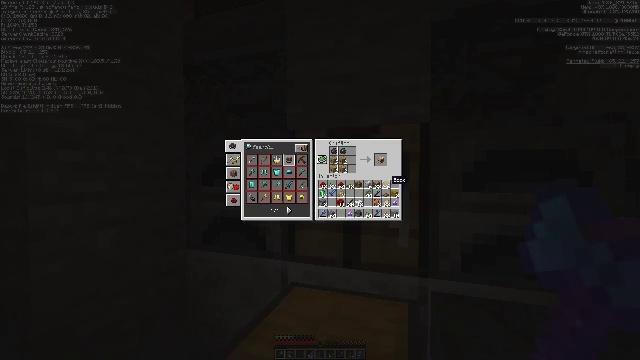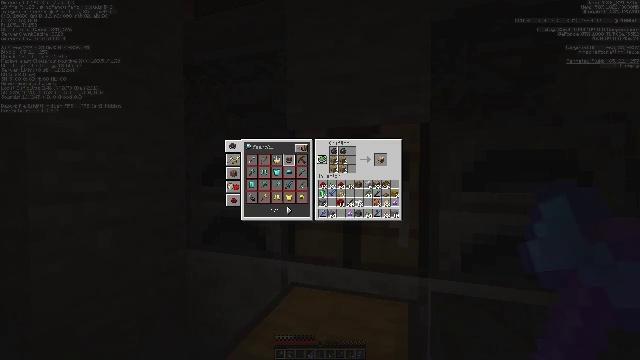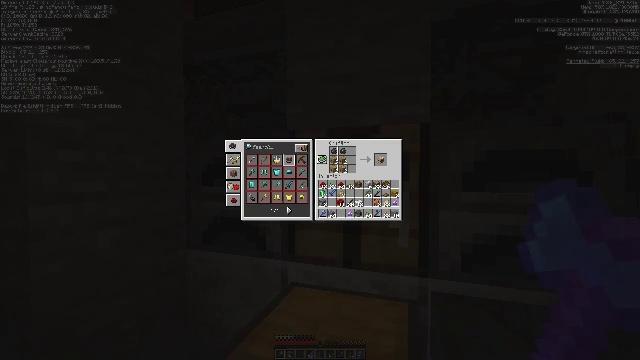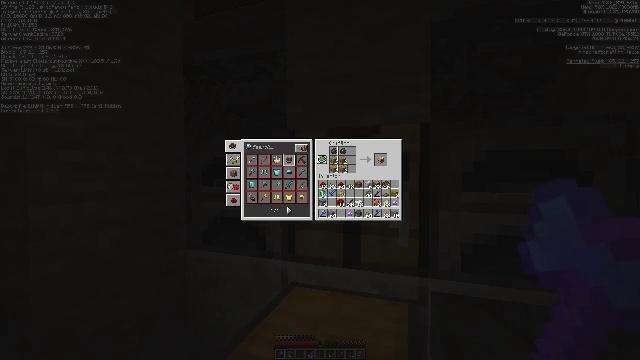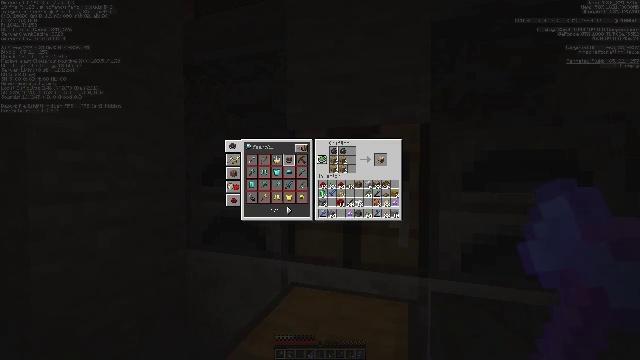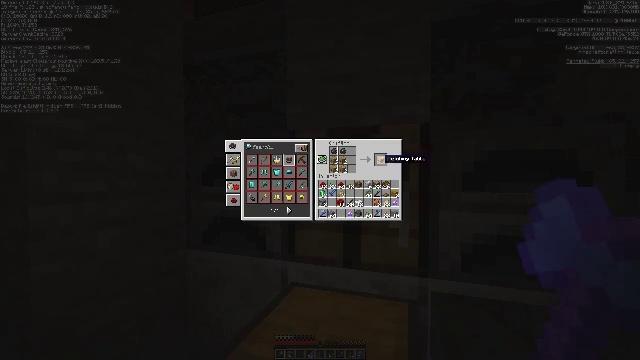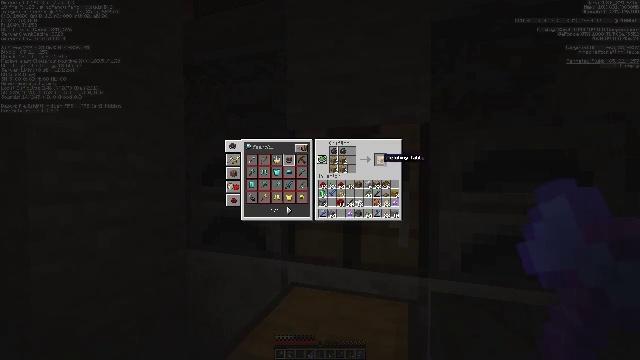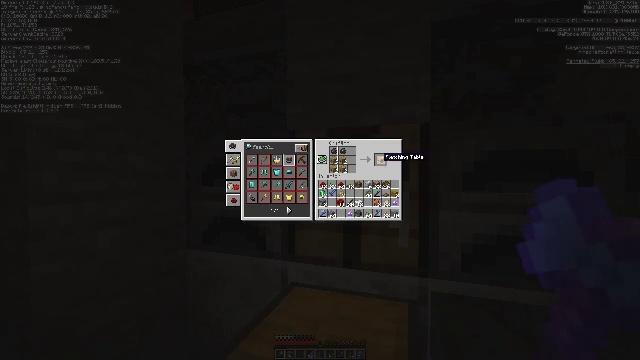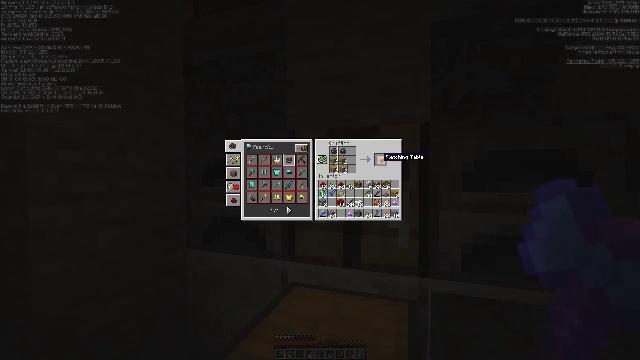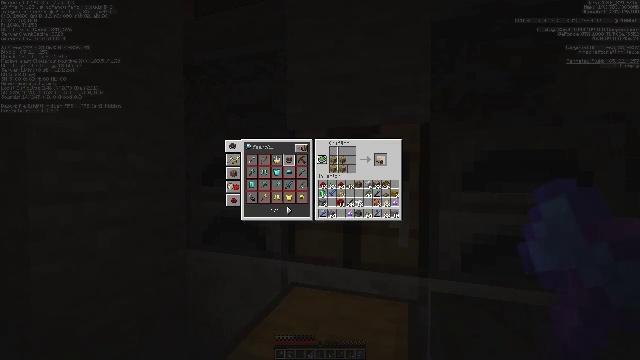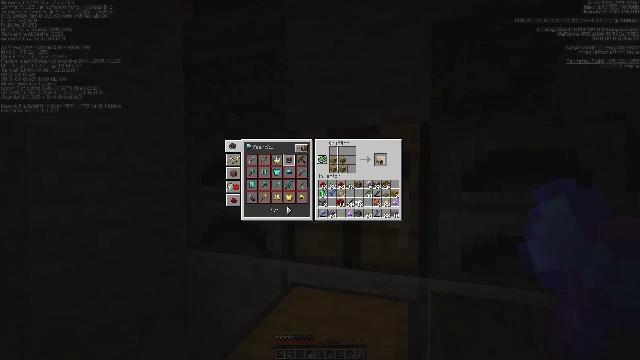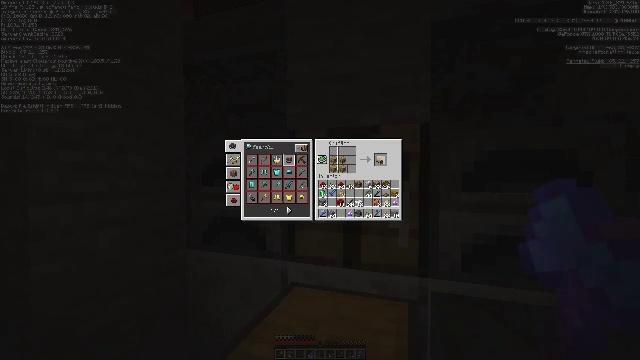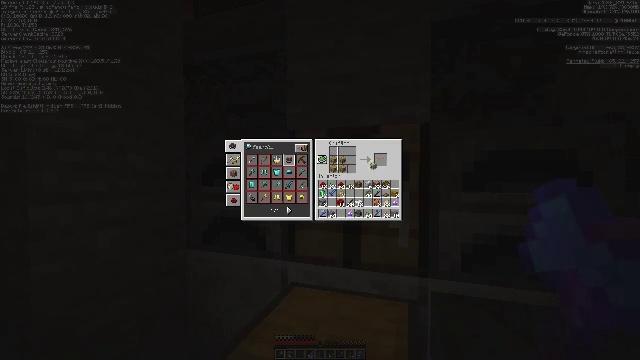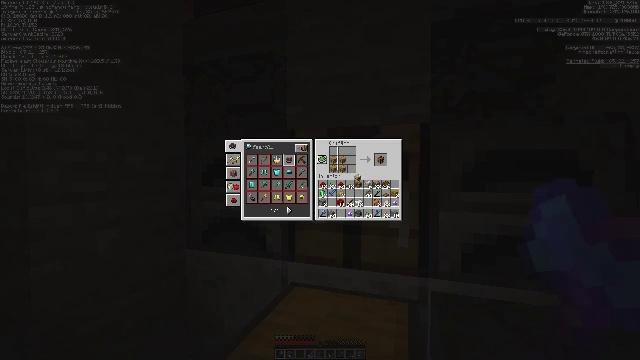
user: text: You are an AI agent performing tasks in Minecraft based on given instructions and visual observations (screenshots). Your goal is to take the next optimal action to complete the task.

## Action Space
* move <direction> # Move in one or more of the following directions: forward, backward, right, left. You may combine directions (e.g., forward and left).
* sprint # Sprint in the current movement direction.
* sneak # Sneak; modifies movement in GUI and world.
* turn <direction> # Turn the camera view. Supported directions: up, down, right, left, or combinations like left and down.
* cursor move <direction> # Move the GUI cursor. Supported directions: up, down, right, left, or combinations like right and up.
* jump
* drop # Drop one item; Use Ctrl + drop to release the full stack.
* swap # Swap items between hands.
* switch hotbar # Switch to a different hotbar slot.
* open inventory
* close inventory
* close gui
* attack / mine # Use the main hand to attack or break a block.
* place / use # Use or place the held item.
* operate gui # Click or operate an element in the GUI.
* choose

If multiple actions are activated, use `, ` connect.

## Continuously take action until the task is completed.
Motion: motion action
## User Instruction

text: Prepare the materials and craft a fletching table.
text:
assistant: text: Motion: turn up
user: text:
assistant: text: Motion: turn up
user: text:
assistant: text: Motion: turn up
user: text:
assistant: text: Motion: turn left
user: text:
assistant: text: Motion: turn left
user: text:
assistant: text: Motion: no_op
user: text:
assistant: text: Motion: no_op
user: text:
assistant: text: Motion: no_op
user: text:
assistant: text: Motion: attack / mine
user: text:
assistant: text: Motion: attack / mine
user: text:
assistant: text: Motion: attack / mine
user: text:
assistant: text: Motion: turn left and down
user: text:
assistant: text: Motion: turn left and down
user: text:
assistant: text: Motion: no_op